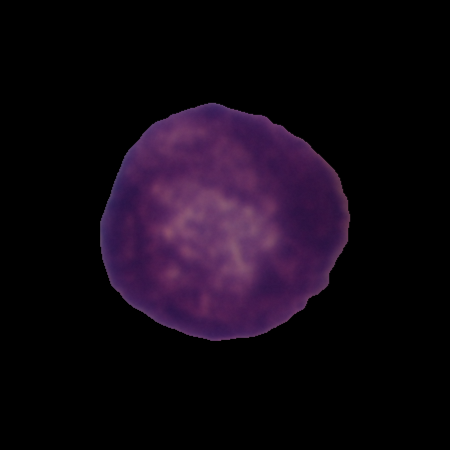
Label: cancer